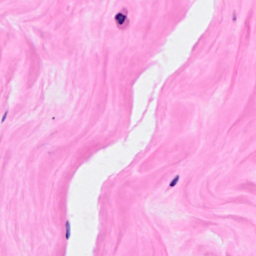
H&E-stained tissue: Breast